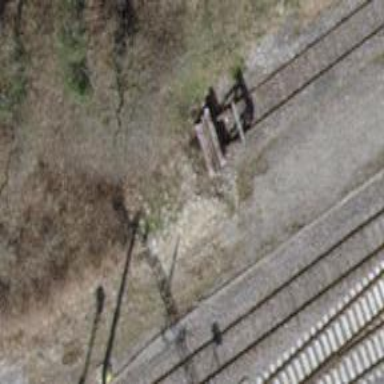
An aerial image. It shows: Railway siding for service.